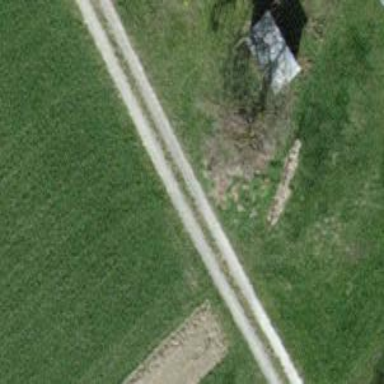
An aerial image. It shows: Pebblestone track with grade2 tracktype.